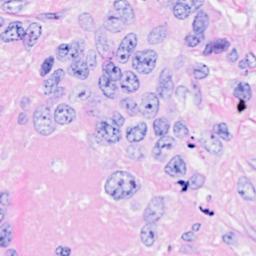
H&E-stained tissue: Breast